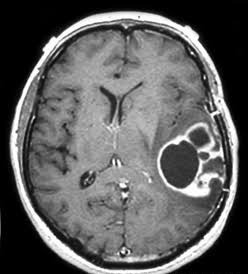
Label: glioma